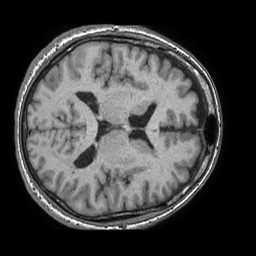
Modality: T1w
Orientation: axial
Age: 58
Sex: male
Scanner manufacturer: philips
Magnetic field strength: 1.5 T
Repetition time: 0.00757 s
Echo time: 0.003442 s